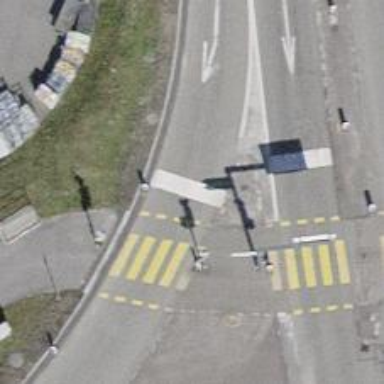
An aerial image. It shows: Road with traffic signals.